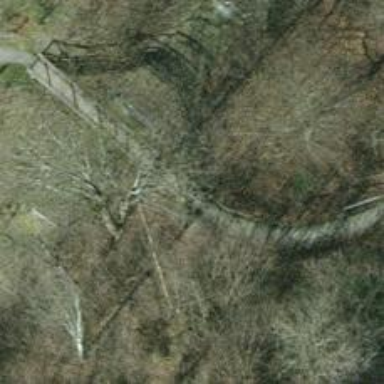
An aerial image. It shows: Path on bridge.